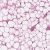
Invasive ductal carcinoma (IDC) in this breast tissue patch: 0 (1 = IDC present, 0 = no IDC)